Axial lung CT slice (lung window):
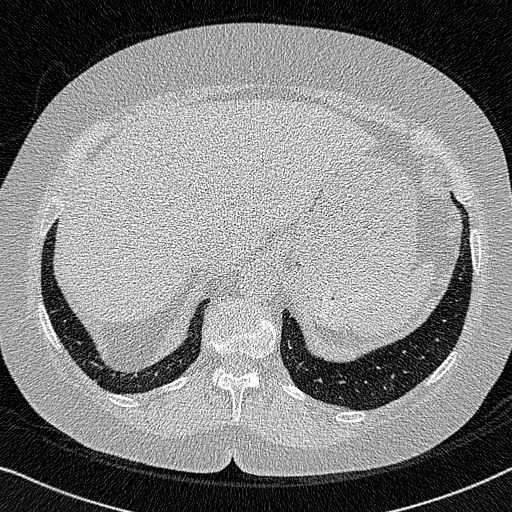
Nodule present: no